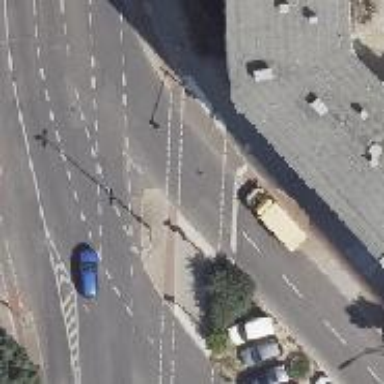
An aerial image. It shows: Secondary road with asphalt surface. It features cycle track on the right side and is dual carriageway.